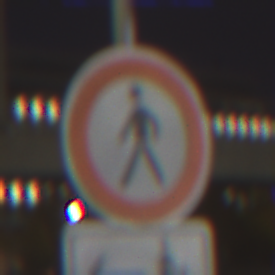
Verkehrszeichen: VerbotFussgaenger
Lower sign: RichtungsangabeDurchPfeile3
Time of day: Night
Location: Outdoor (Urban)
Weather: PartlyCloudy
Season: NotSpecified
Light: Artificial